Question: I have the following javascript which works fine in debug, but is failing in production due to improper minification:
'''
function buildNotification(config) {
var notificationWrapper = $('<div>', {
'id': _.uniqueId('notification_'),
'class': 'notificationWrapper'
});
var notification = $('<div>', {
'class': 'notification ui-widget ui-state-default'
});
notification.addClass(config.notificationClass);
notification.appendTo(notificationWrapper);
var notificationList = $('<ul/>', {
'class': 'notificationList'
}).appendTo(notification);
// THIS CODE IS IMPROPERLY MINIFIED:
$.each(config.messages, function() {
$('<li/>', {
html: this
}).appendTo(notificationList);
});
return notificationWrapper;
}
'''
The cuplrit being where I set the list item's HTML markup based on config.
The minified mark-up looks like:
'''
function g(a) {
var b = $("<div>", { id: _.uniqueId("notification_"), "class": "notificationWrapper" }), c = $("<div>", { "class": "notification ui-widget ui-state-default" });
c.addClass(a.notificationClass);
c.appendTo(b);
var d = $("<ul/>", { "class": "notificationList" }).appendTo(c);
$.each(a.messages, function() { $("<li/>", { html: this }).appendTo(d); });
return b;
}
'''
And here's the error message I receive:

Could someone drop some knowledge on me? Am I doing something that's bad practice? I ran the code through JSHint, no complaints, and I also have 'use strict' at the top of the file.
I experience the same issue when minifying using Google Closure. The code generated by it is:
'''
function g(a) {
var b = $("<div>", { id: _.uniqueId("notification_"), "class": "notificationWrapper" }), c = $("<div>", { "class": "notification ui-widget ui-state-default" });
c.addClass(a.notificationClass);
c.appendTo(b);
var d = $("<ul/>", { "class": "notificationList" }).appendTo(c);
$.each(a.messages, function() { $("<li/>", { html: this }).appendTo(d); });
return b;
}
'''
This is identical to YUI Compressor.
<URL> If I compress my file using this software, it works.
The generated code:
'''
function r(e) {
var t = $("<div>", { id: _.uniqueId("notification_"), "class": "notificationWrapper" });
var n = $("<div>", { "class": "notification ui-widget ui-state-default" });
n.addClass(e.notificationClass);
n.appendTo(t);
var i = $("<ul/>", { "class": "notificationList" }).appendTo(n);
$.each(e.messages, function() { $("<li/>", { html: this }).appendTo(i); });
return t;
}
'''
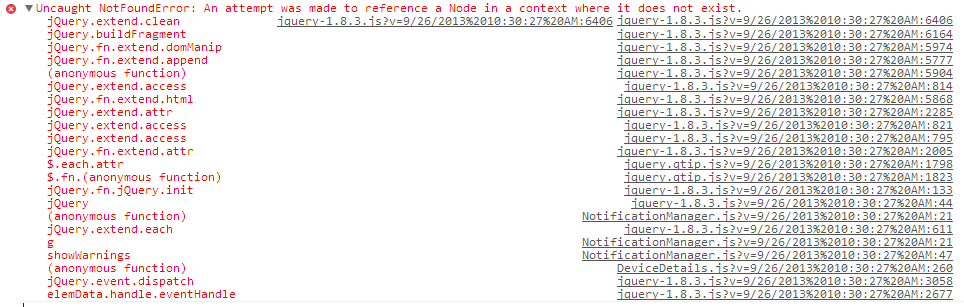
Answer: The problem is that when looping through '$.each()' -- 'this' is expecting / pointing to a jQuery wrapped element. If you have HTML within a string it sees '<i>Test</i>' as:
'''
String {0: "<", 1: "i", 2: ">", 3: "T", 4: "e", 5: "s", 6: "t", 7: "<", 8: "/", 9: "i", 10: ">"}
'''
Hence giving the error:
'''
Uncaught NotFoundError: An attempt was made to reference a Node in a context where it does not exist.
'''
If you were pointing to a jQuery wrapped element like: '$('#test')', then 'this' would work as intended. But since you are passing a string or array of strings (with HTML in them) you have to use the 2nd parameter of your function 'element' to get what you need.
Here is a jsFiddle example: <URL>
'''
var messages = $('#test');
$.each(messages, function(index, element) {
console.log(element);
console.log(this); // <-- notice this works as intended
$("<li/>", {
html: this
}).appendTo('div');
});
var messages = ['<i>Test</i>'];
$.each(messages, function(index, element) {
console.log(element);
console.log(this); // <-- notice this will show an array of each letter in the string
$("<li/>", {
html: element
}).appendTo('div');
});
'''